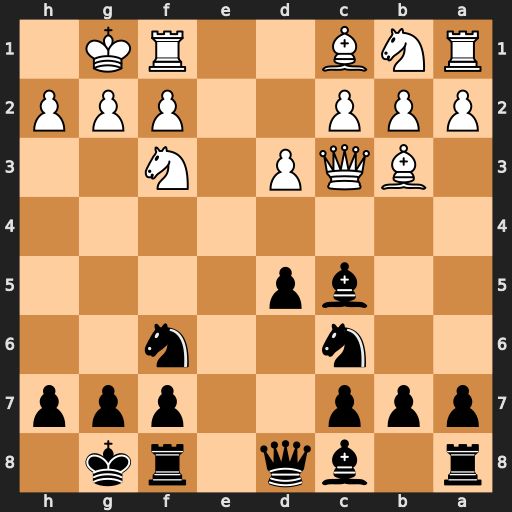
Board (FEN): r1bq1rk1/ppp2ppp/2n2n2/2bp4/8/1BQP1N2/PPP2PPP/RNB2RK1
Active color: b
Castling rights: -
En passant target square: -
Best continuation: Bb4 Qxb4 Nxb4